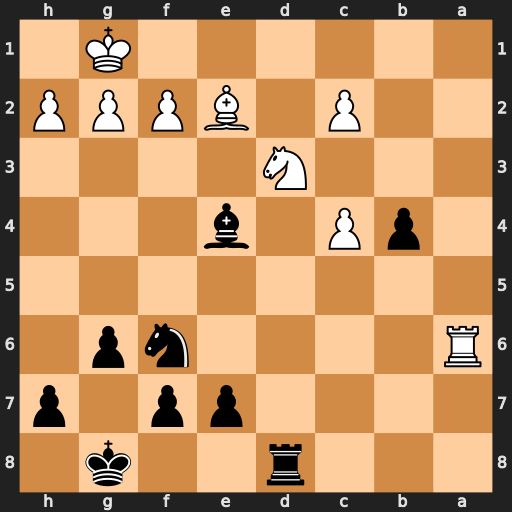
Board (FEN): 3r2k1/4pp1p/R4np1/8/1pP1b3/3N4/2P1BPPP/6K1
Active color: b
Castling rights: -
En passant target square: -
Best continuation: b3 cxb3 Bxd3